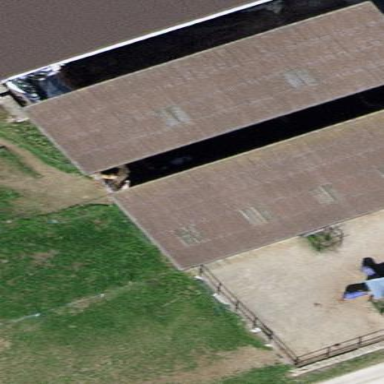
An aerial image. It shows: Skillion-roofed farm auxiliary building.